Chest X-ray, PA view. Patient: 67 years old, sex M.
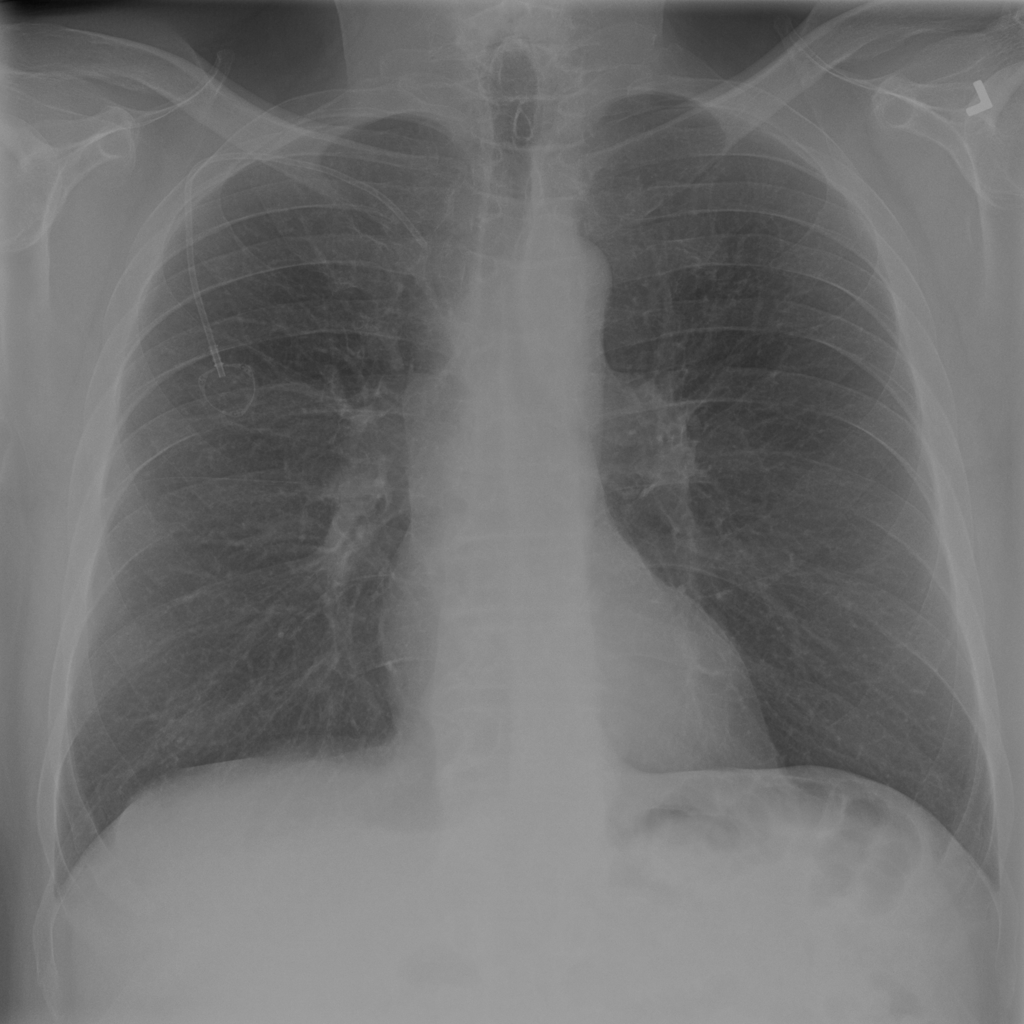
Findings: No Finding